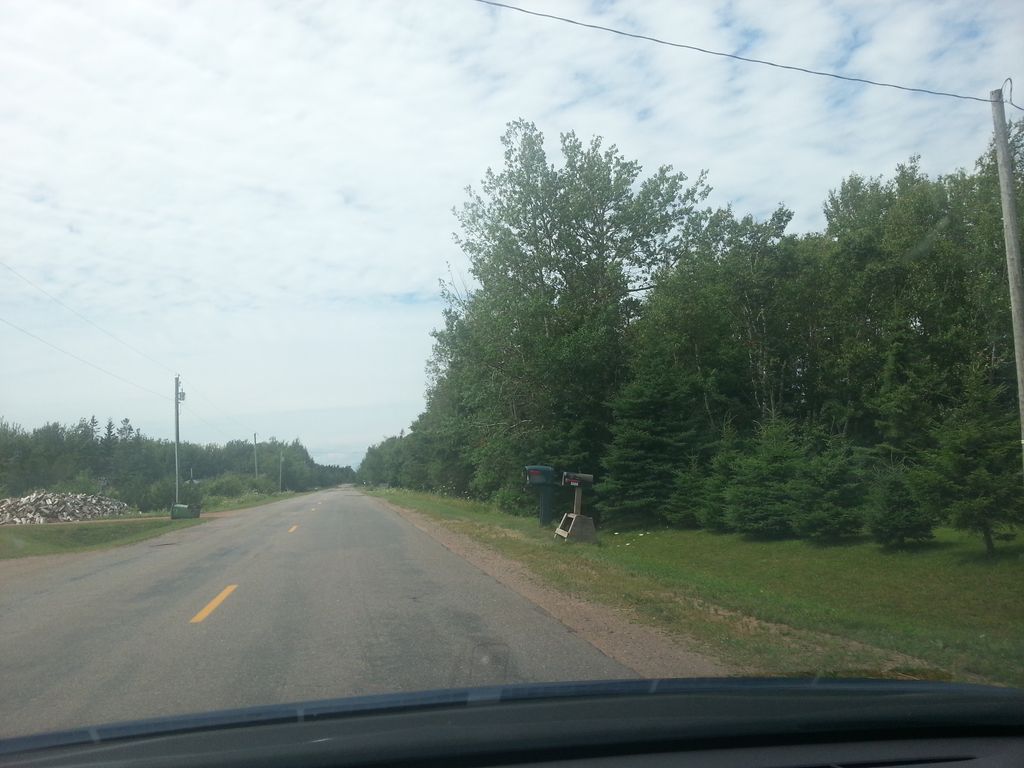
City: charlottetown